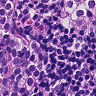
Metastatic tissue present: yes